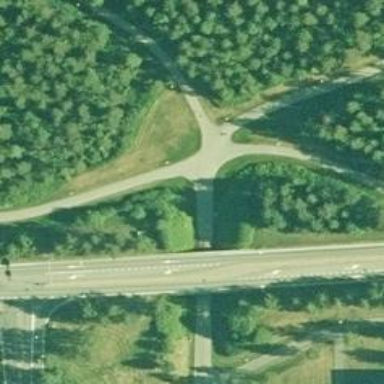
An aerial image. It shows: Asphalt cycleway.